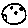
Label: moon